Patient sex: M
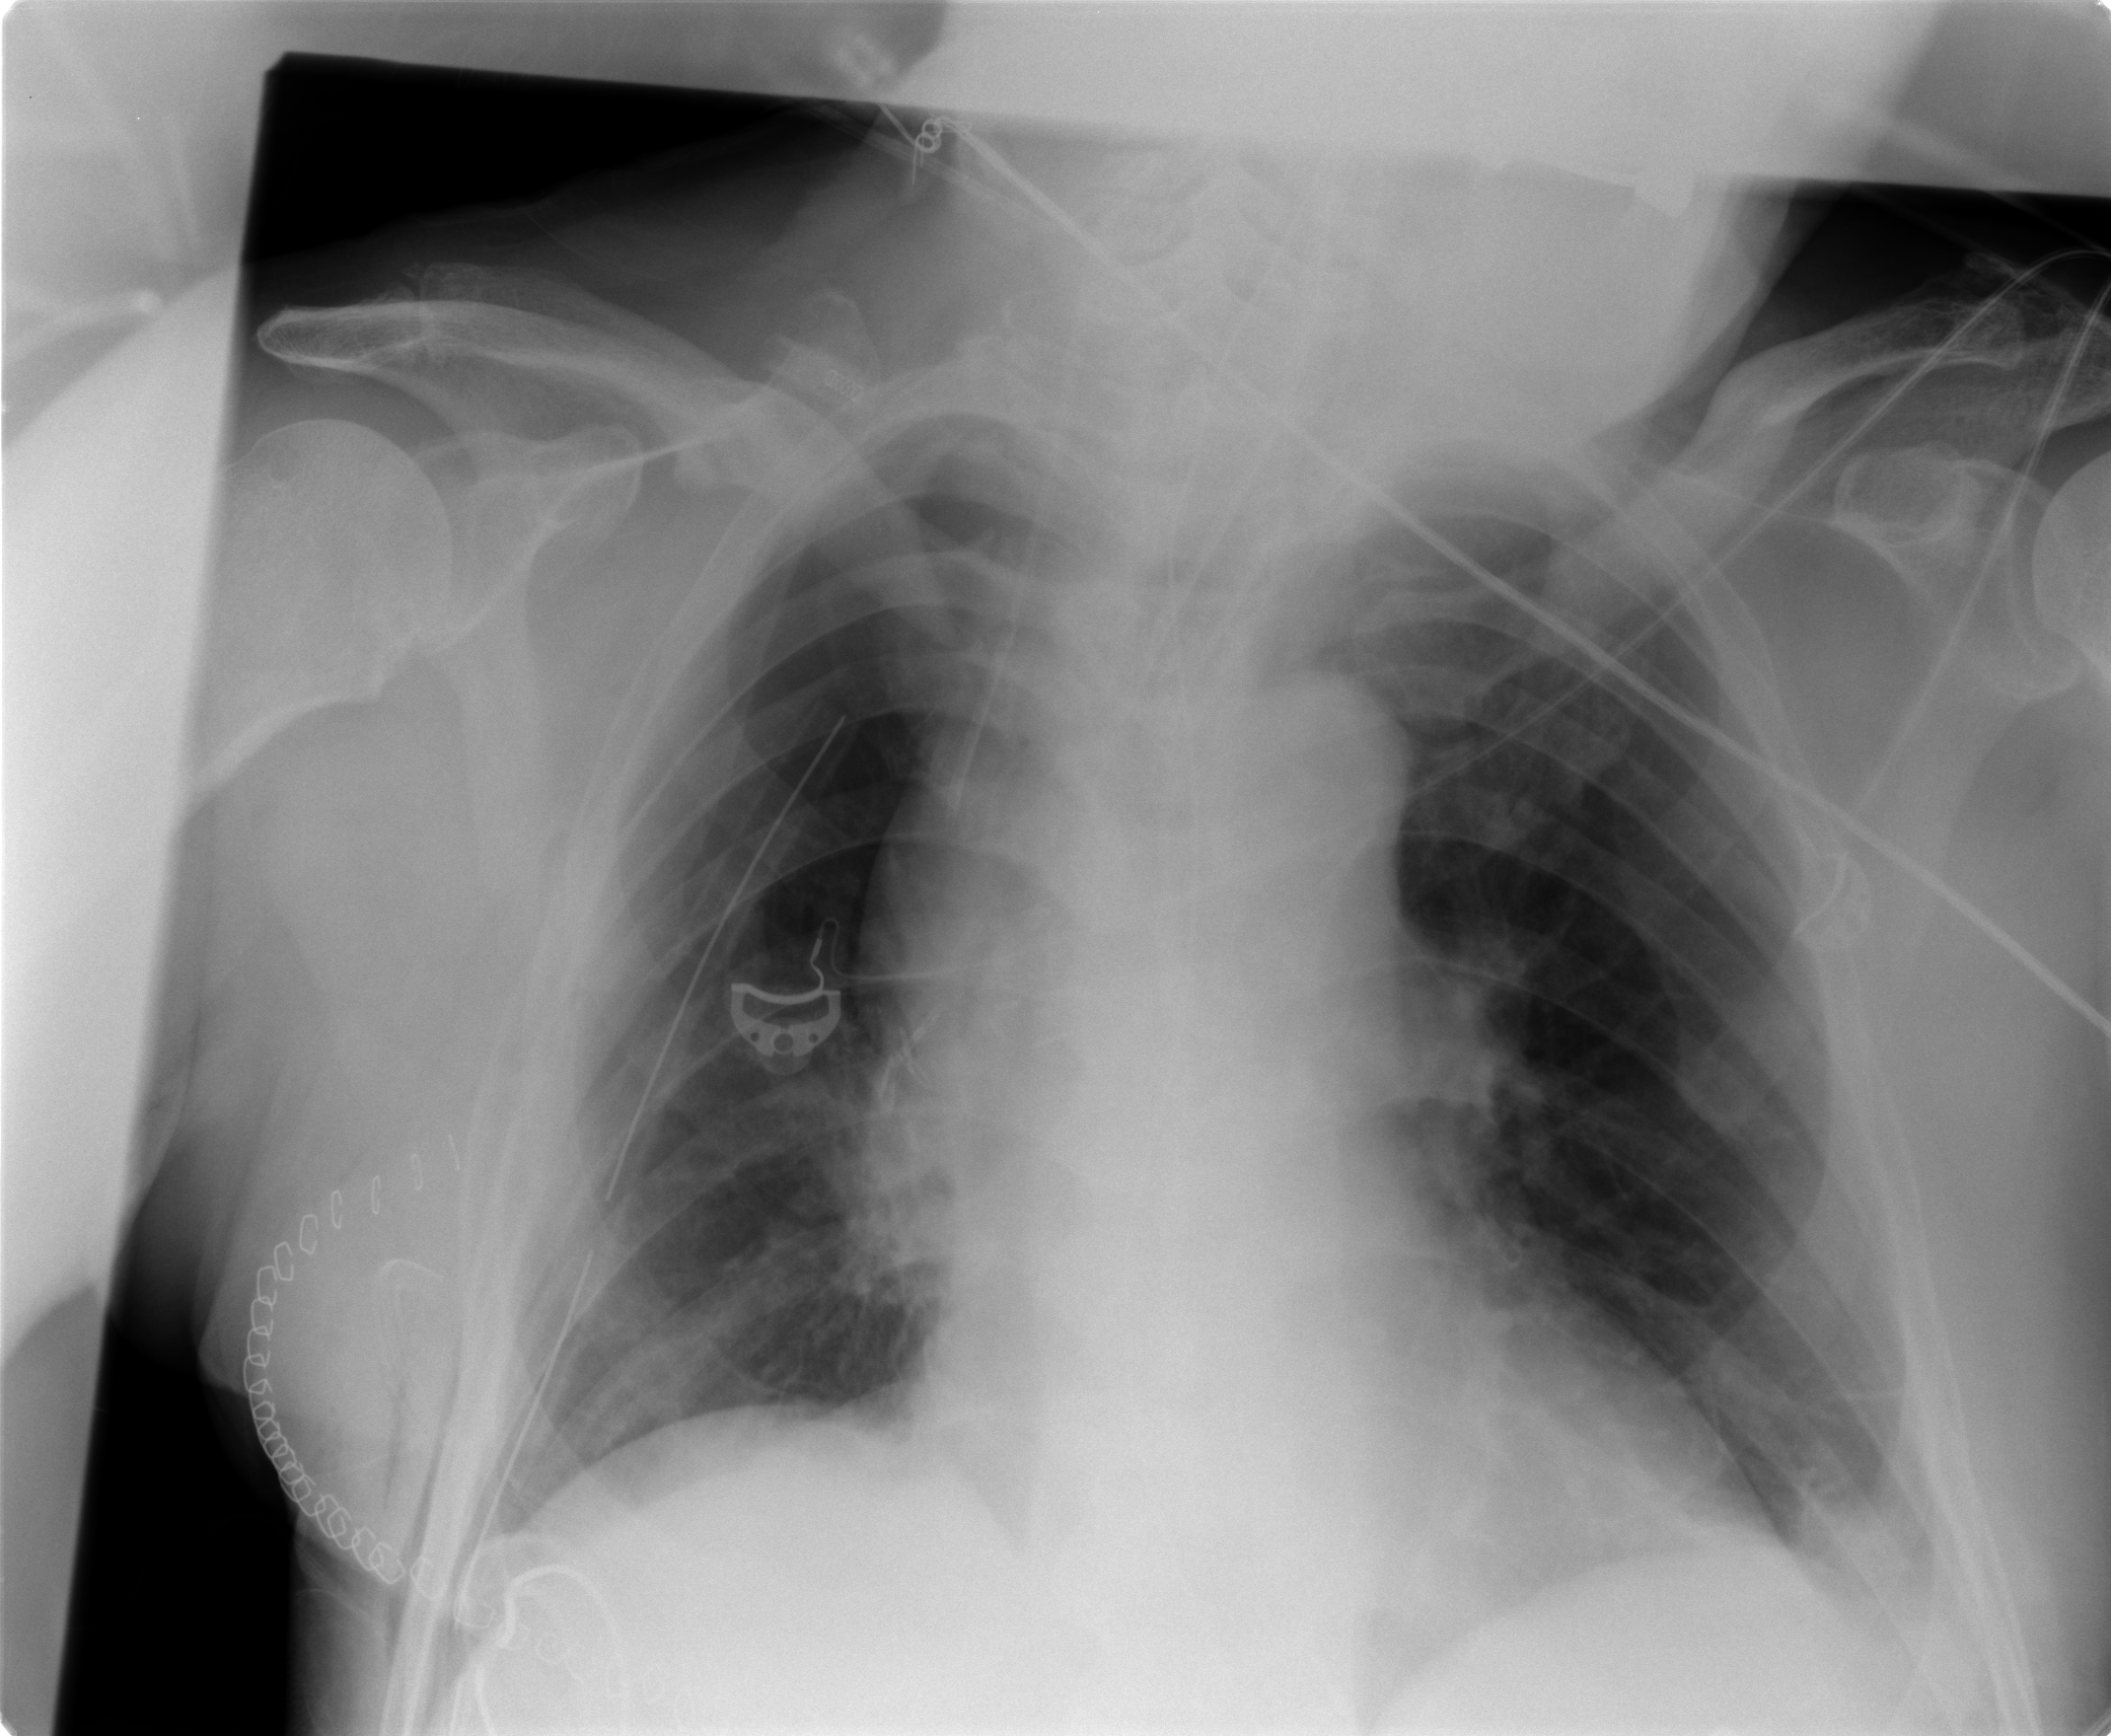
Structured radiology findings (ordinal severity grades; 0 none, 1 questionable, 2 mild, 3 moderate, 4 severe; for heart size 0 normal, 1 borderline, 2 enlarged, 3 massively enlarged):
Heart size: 0
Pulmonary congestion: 0
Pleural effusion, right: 0
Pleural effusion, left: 0
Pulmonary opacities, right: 0
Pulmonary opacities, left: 0
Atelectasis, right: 1
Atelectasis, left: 0